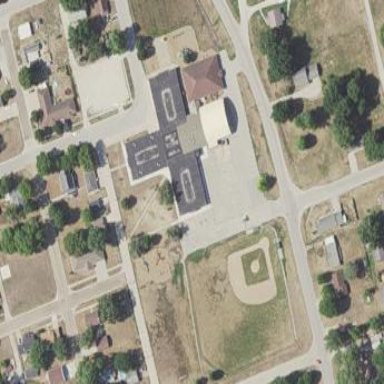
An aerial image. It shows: School.